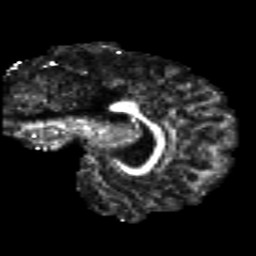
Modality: FA
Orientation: sagittal
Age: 23
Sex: male
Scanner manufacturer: siemens
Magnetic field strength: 3 T
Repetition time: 8.8 s
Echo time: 0.085 s